Aerial crown-view tile of a tropical tree (Barro Colorado Island, Panama), acquired 20250616:
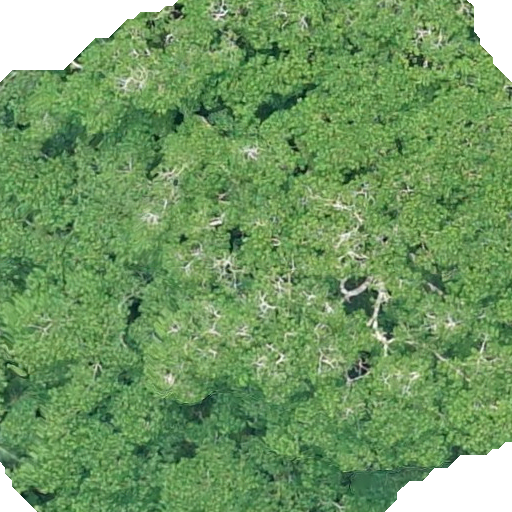
Species: Hura crepitans
GBIF accepted scientific name: Hura crepitans
Crown area: 504.658 m²